Current action and preconditions to check: trajectory_clear

Your task: For each precondition in the list above, predict whether it will hold at this action.

Consider the current scene as observed from the mobile robot's camera, and analyze the predicted future states of all dynamic agents (e.g., people, animals, vehicles, or any moving entities) within the NEXT SECOND.

IMPORTANT: Only answer "very likely" if you are absolutely certain—based on strong, clear evidence—that a dynamic agent will violate the precondition in the predicted future state. Do NOT answer "very likely" for unlikely, ambiguous, or low-probability risks.

Ask yourself for each precondition: Is there a high probability, with clear and convincing evidence, that the predicted future states of any dynamic agent will interfere with the predicted future state of the currently executing action within the NEXT SECOND, causing that precondition to fail?

Assess the risk level based on these predictions. Use "likely" or "very likely" if motions create a clear risk of interference.

Use "neutral" or "improbable" if agents are nearby but their predicted paths are clearly diverging or non-conflicting.

Failure Risk Categories: "very improbable", "improbable", "neutral", "likely", "very likely"

Answer Format: Output ONLY the probability_of_failure value from these categories: "very improbable", "improbable", "neutral", "likely", "very likely"

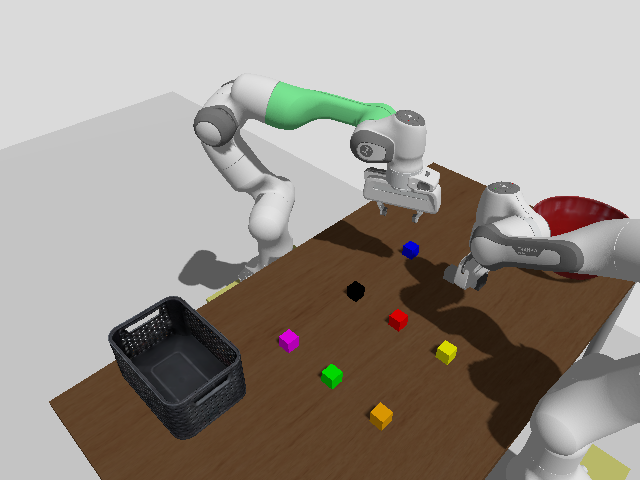

Answer: neutral